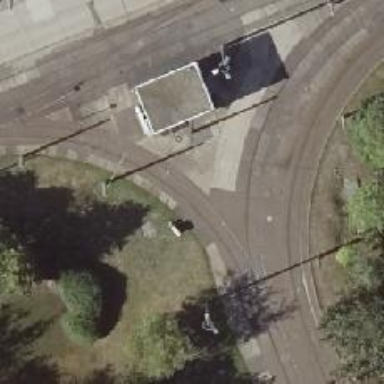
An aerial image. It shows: Tram railway yard with electrified contact line.